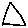
Label: triangle